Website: lowes
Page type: customer-info-address
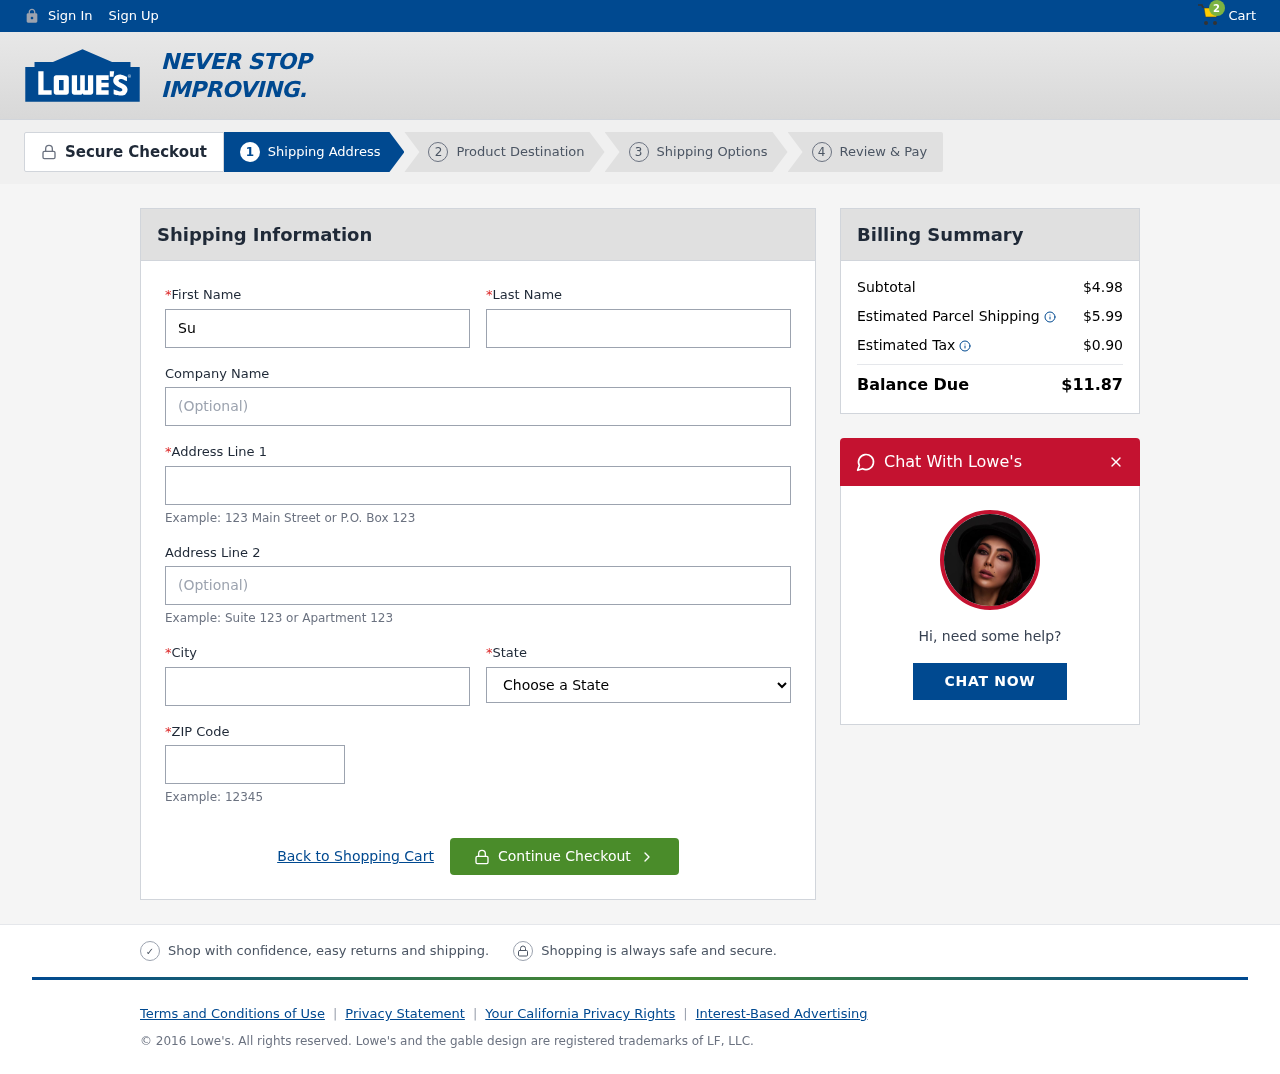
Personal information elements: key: PII_CITY
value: Lake Leeville
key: PII_FIRSTNAME
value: Susan
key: PII_LASTNAME
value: Morales
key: PII_POSTCODE
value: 31147
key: PII_STATE
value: FM
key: PII_STREET
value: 81027 Jackson Rue
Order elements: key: ORDER_NUM_ITEMS
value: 2
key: ORDER_SUBTOTAL
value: $4.98
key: ORDER_SHIPPING_COST
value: $5.99
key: ORDER_TAX
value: $0.90
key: ORDER_TOTAL
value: $11.87